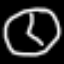
Label: clock